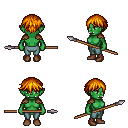
a pixel art fantasy rpg character, female body template, orc, green skin, leather shoulder armor, teal pants, dark blonde short bangs hairstyle, brown shoes, spear, four views (front, back, left, right), 2x2 character sprite sheet, small pixel art, hard edges, no anti-aliasing